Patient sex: F
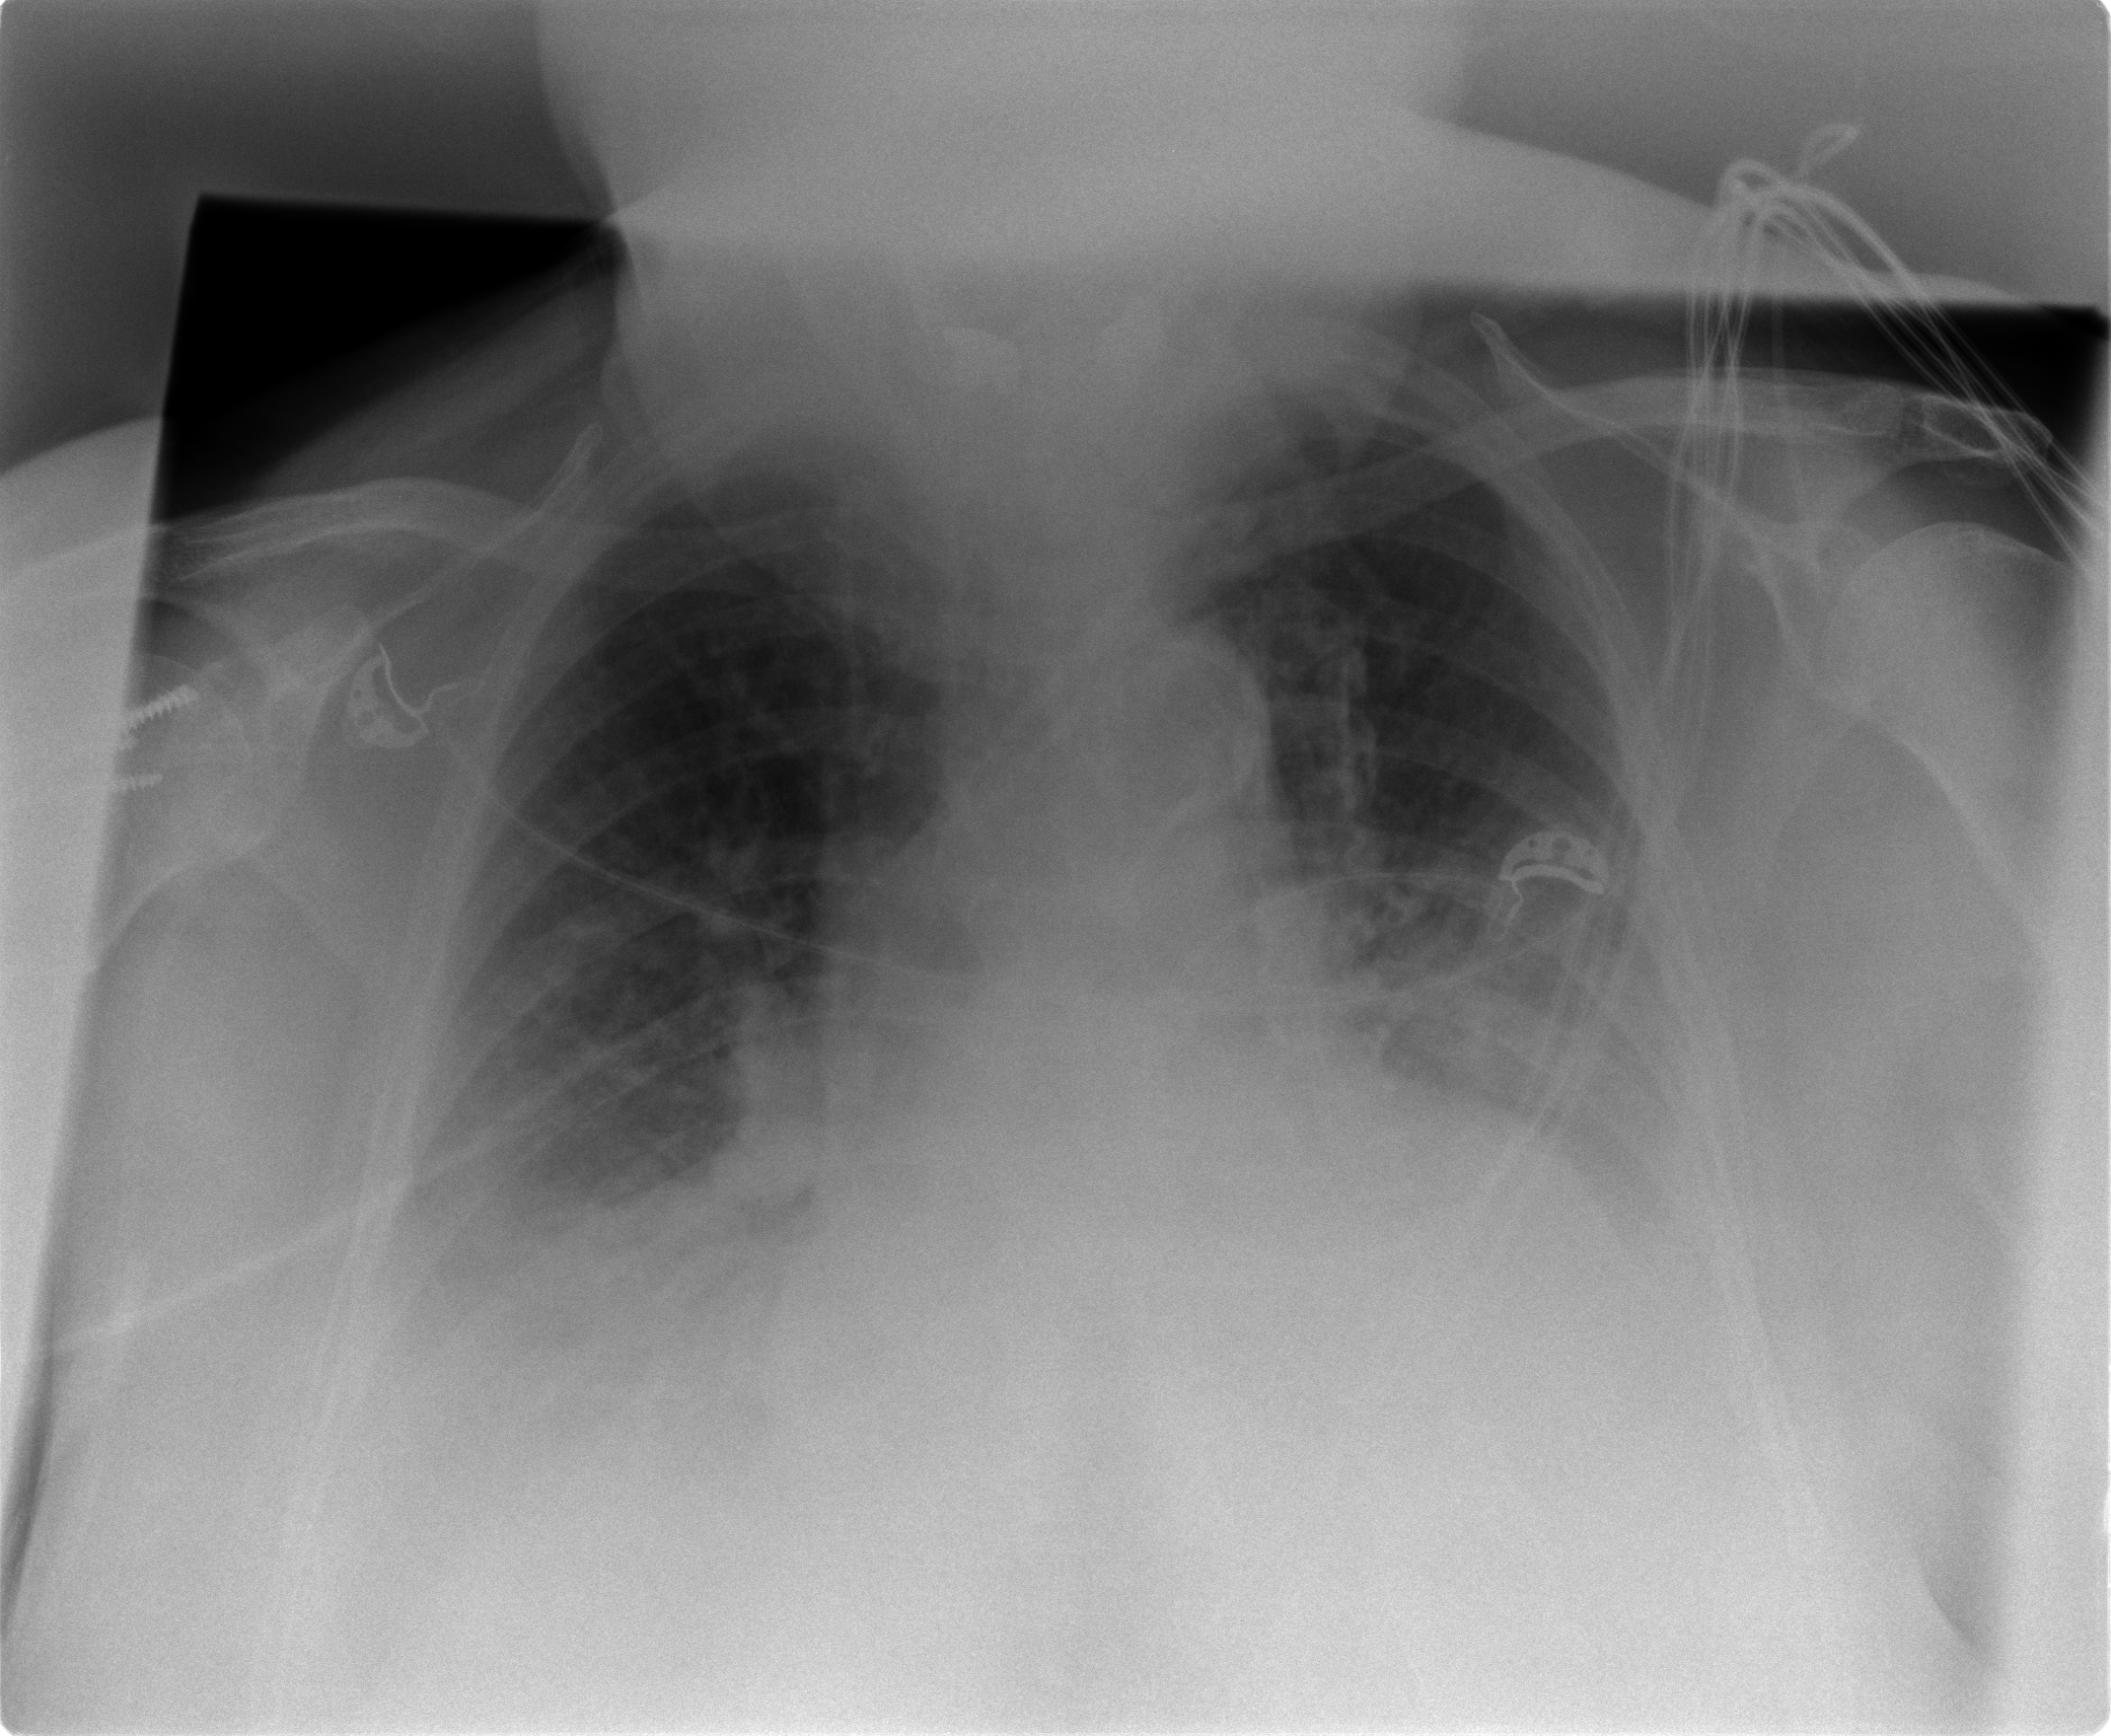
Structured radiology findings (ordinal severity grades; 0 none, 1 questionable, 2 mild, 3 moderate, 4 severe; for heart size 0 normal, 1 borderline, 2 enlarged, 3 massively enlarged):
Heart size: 2
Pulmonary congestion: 2
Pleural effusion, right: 3
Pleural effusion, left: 2
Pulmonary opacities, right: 1
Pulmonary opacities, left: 1
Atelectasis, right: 2
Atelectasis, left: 2